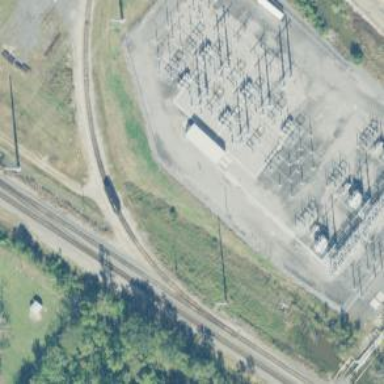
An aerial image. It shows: Switch for power supply.